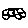
Label: car